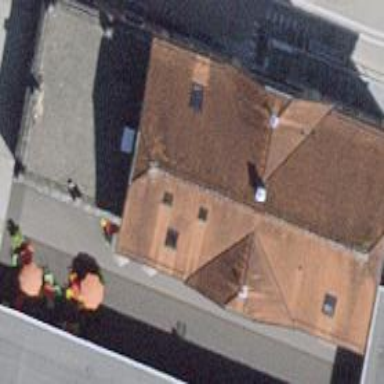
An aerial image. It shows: Train station building.